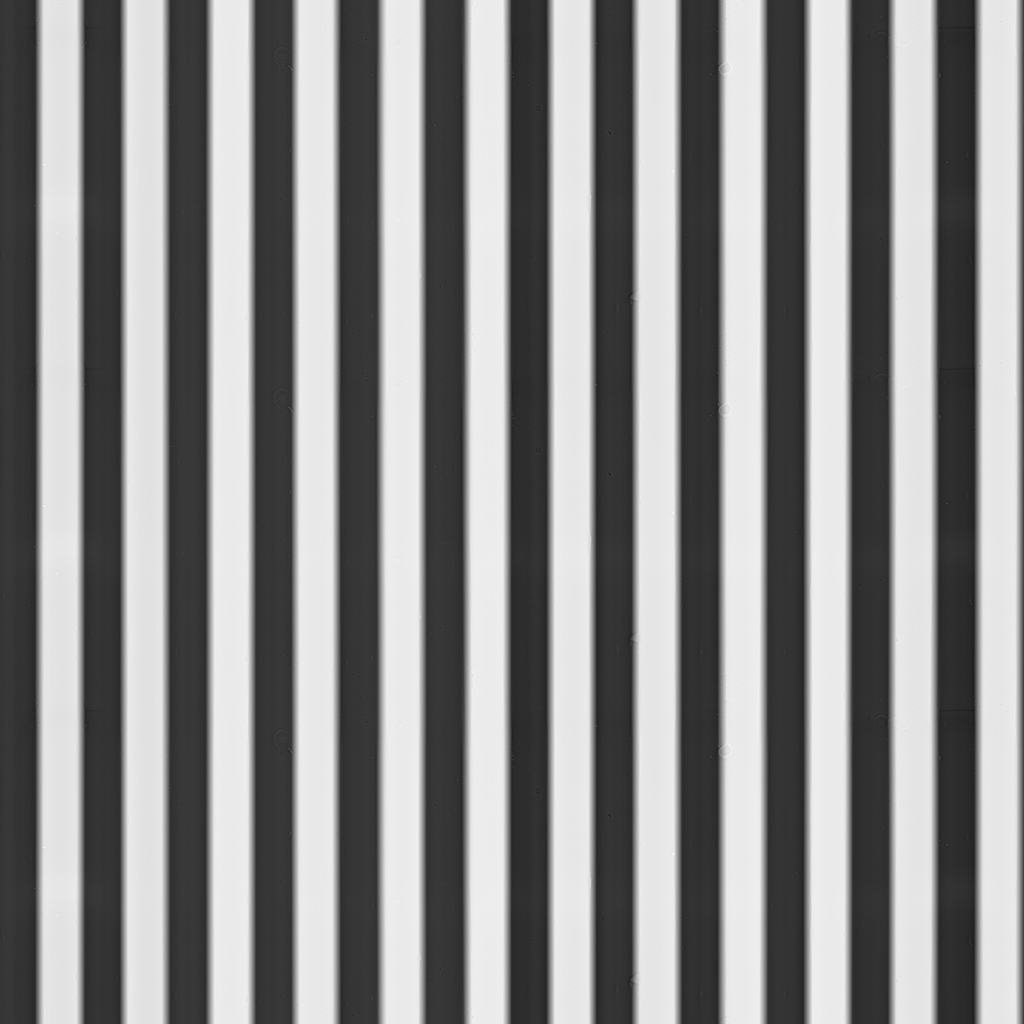
Texture map type: Displacement